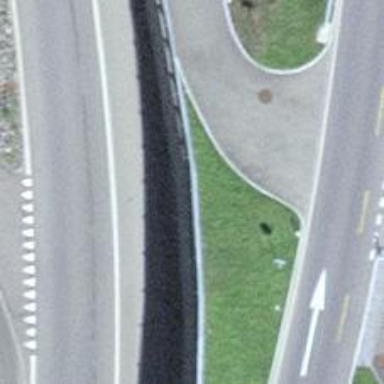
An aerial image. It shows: Guard rail.